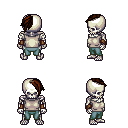
a pixel art fantasy rpg character, male body template, skeleton, white sleeveless shirt, teal pants, brown long mohawk hairstyle, cloth bracers, four views (front, back, left, right), 2x2 character sprite sheet, small pixel art, hard edges, no anti-aliasing